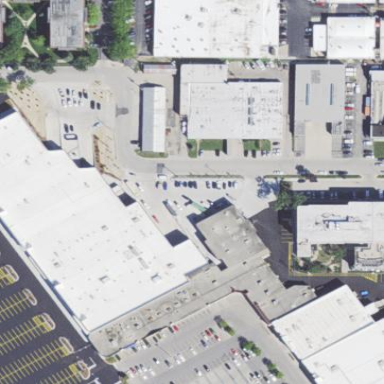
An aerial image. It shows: Retail building.